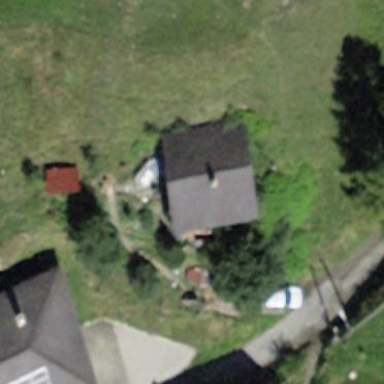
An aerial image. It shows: Detached building.